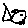
Label: fish